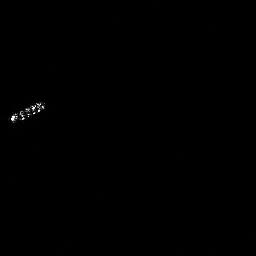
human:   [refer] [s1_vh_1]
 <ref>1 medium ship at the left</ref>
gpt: <box>[[2, 37, 17, 47, 0]]</box>